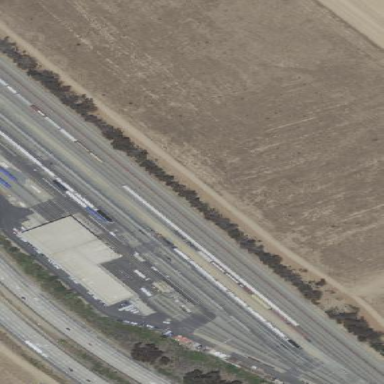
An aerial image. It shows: Train repair and maintenance station within railway landuse area.